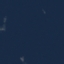
Label: SeaLake